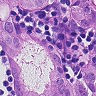
Metastatic tissue present: yes